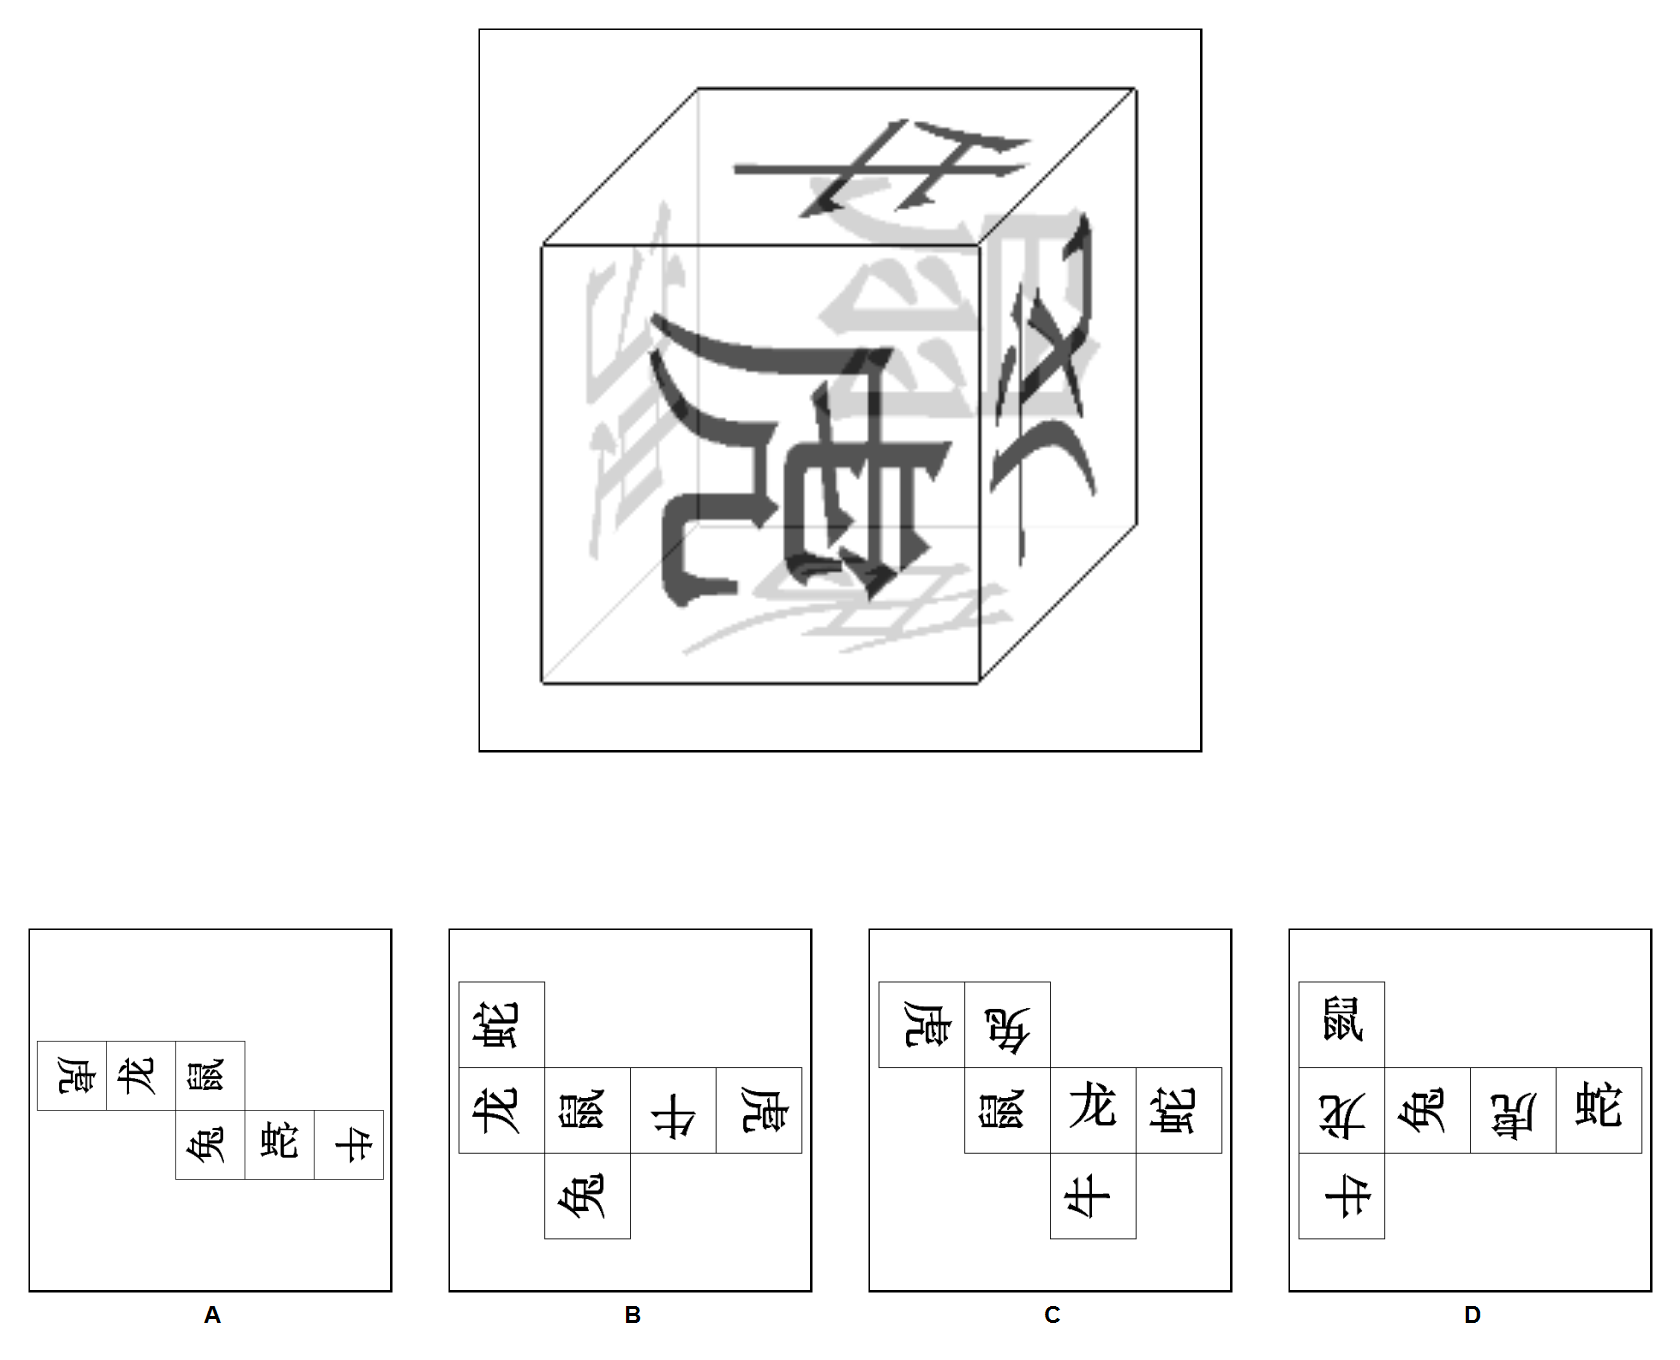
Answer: A